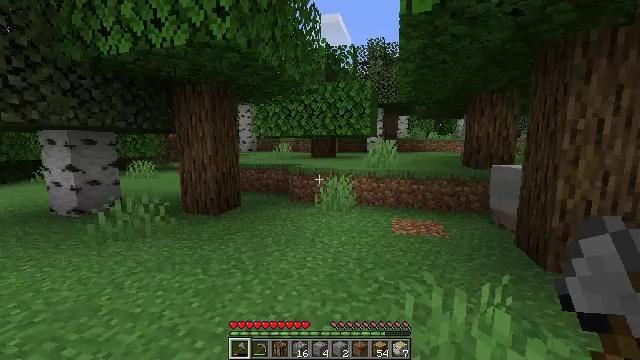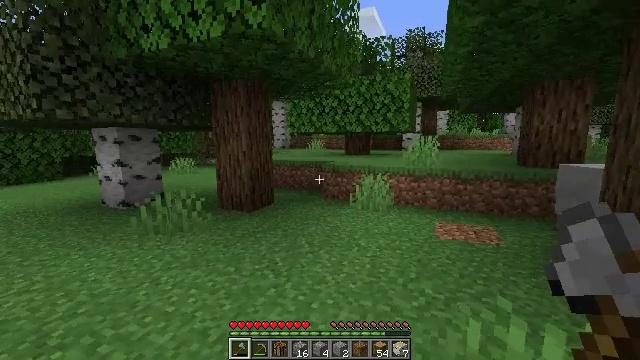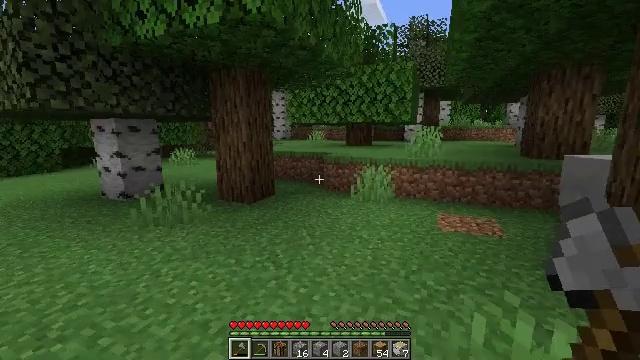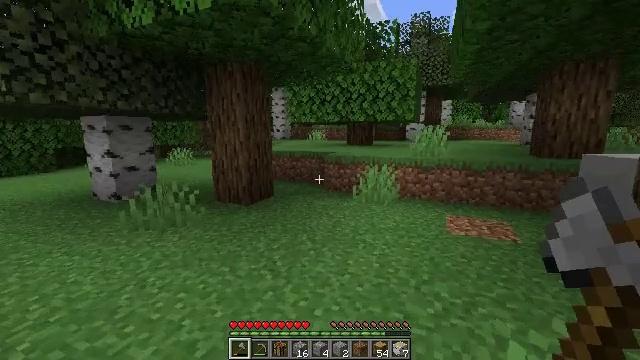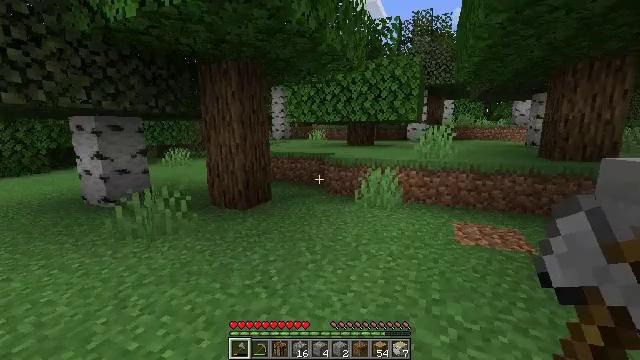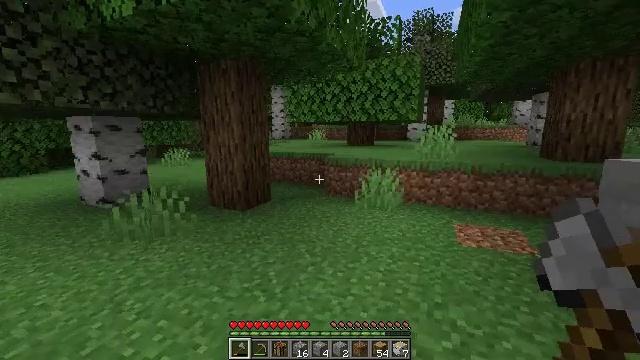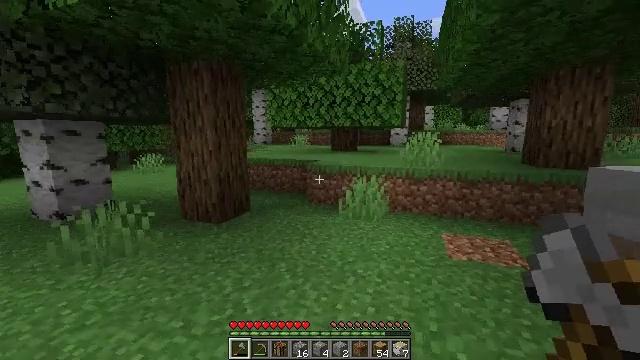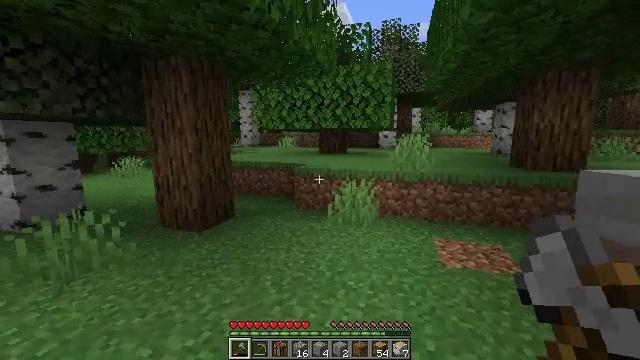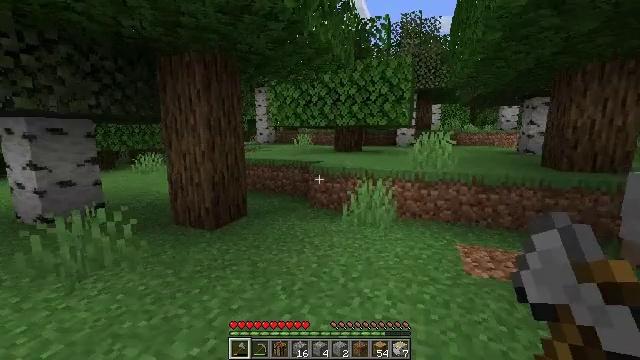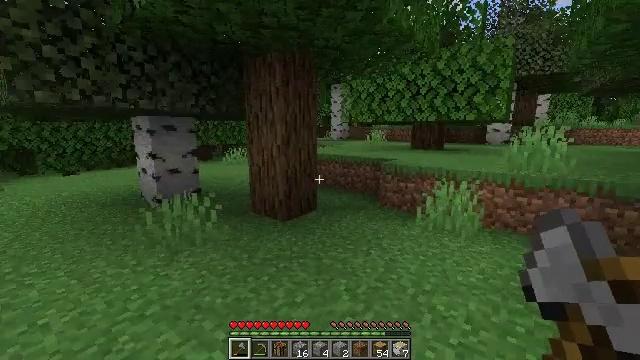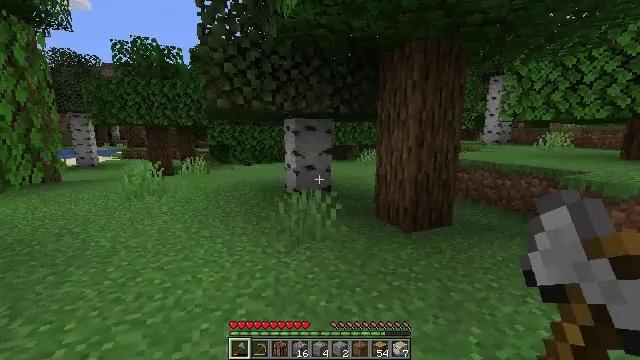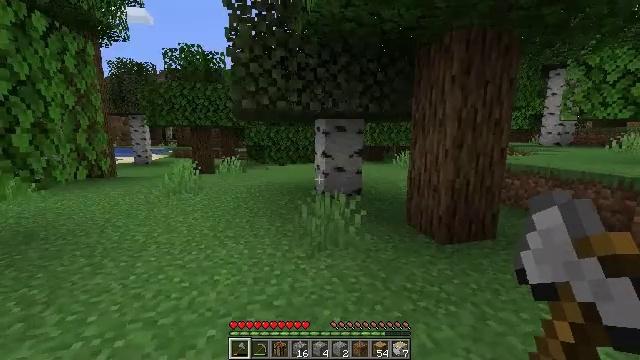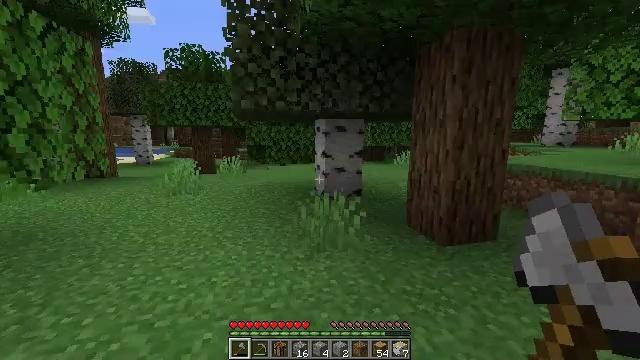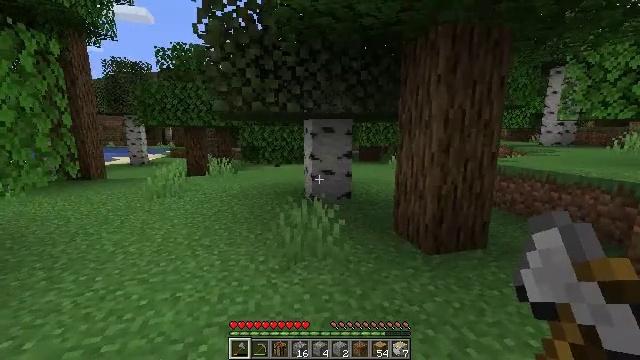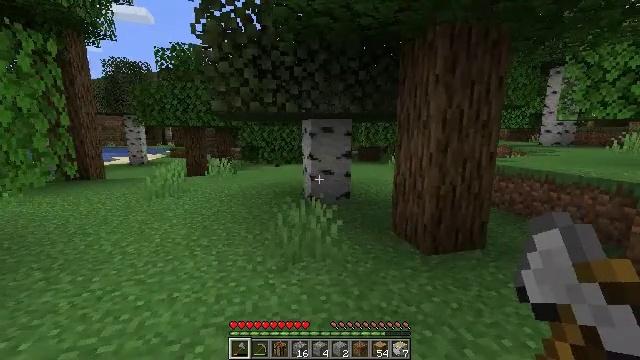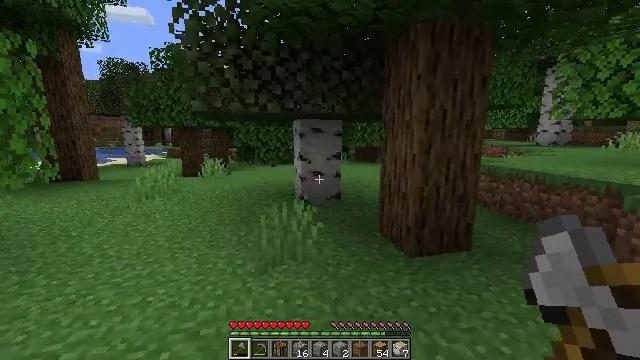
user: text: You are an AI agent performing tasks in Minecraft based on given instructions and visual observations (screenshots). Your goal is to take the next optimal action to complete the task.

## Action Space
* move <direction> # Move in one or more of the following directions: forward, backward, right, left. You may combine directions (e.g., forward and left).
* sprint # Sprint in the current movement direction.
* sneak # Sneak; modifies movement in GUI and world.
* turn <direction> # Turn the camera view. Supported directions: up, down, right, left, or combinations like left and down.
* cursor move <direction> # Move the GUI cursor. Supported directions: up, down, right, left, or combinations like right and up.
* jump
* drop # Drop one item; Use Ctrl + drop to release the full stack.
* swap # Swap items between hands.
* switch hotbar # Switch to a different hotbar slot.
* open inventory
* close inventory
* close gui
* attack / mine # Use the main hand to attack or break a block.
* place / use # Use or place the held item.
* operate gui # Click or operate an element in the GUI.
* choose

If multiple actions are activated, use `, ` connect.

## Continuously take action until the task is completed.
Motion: motion action
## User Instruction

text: Hunt animals.
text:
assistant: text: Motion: move forward, turn left
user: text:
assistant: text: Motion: move forward, turn down
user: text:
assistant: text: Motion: move forward
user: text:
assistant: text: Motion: move forward
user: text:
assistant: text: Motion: move forward
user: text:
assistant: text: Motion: move forward, turn right and up
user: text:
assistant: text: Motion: move forward, turn right
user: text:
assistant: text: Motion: move forward, turn left
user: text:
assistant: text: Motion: move forward, turn left
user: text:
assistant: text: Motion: move forward and move right, turn left
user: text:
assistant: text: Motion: move forward and move right, turn left
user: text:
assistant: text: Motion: move forward and move right
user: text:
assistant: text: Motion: move right
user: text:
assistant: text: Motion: move right
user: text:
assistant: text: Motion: move right
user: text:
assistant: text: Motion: move right, turn left
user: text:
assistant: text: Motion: move right
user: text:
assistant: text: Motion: move right
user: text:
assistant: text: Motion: move right, turn right and down
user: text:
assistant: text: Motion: move forward and move right, turn right and down
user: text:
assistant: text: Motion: move forward and move right, turn right
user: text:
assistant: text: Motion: move forward, turn left
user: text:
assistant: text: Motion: move forward
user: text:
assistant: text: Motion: move forward
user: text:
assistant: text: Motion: move forward
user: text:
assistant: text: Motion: move forward
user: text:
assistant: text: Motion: move forward
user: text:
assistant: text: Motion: move forward
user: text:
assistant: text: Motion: move forward, jump
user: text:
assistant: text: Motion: move forward, jump